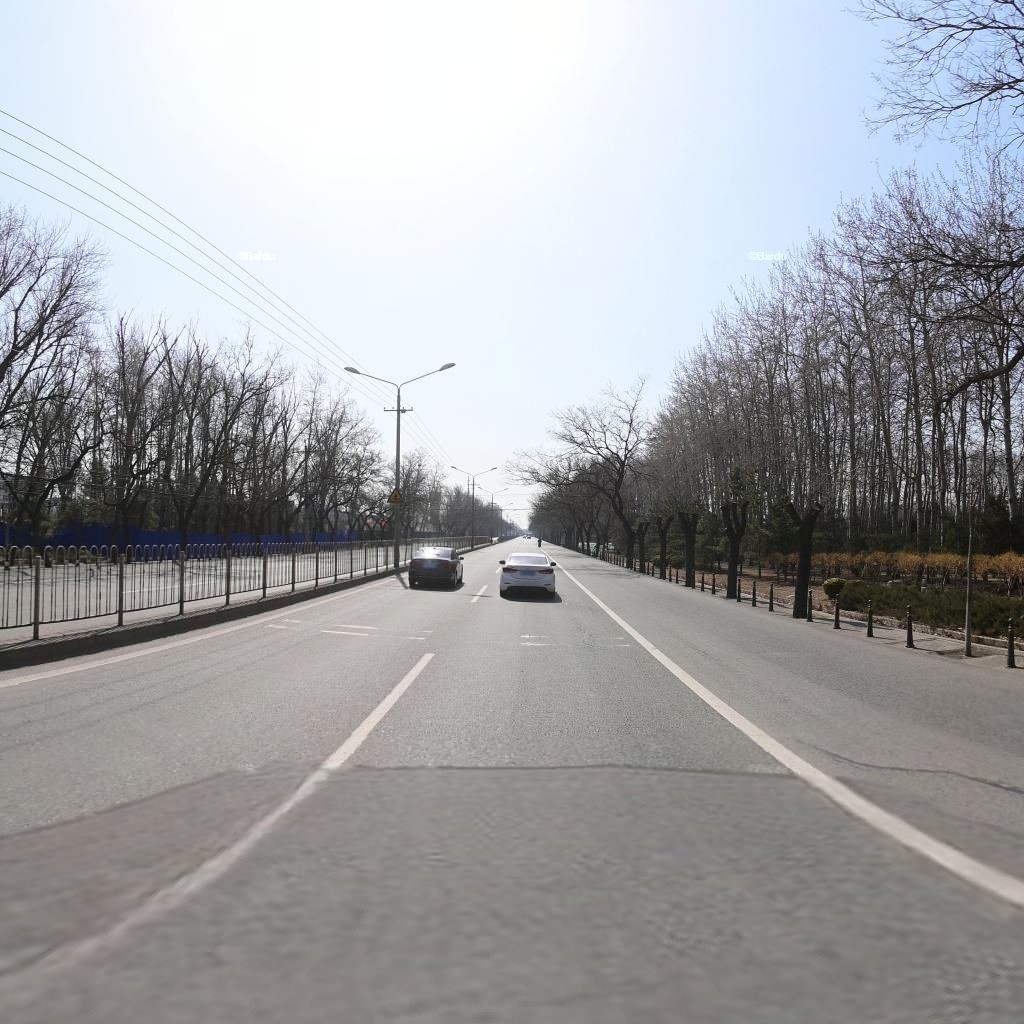
Region: Chaoyang
Road damage annotations: longitudinal patch, longitudinal crack